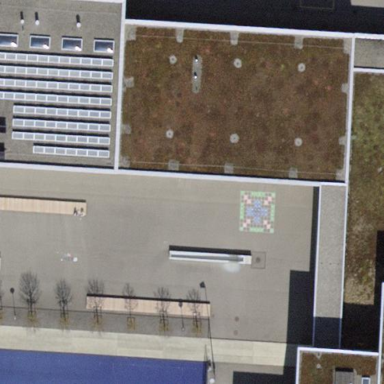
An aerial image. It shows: School building.